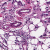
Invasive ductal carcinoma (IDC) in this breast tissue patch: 1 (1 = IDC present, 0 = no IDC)